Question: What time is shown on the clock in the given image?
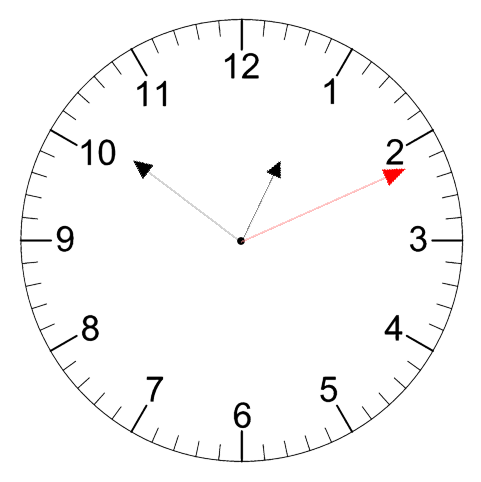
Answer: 12:51:11